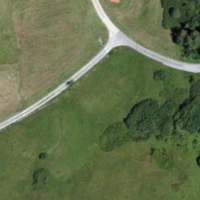
EUNIS habitat code: 24
Species observed at this site:
Arnica montana